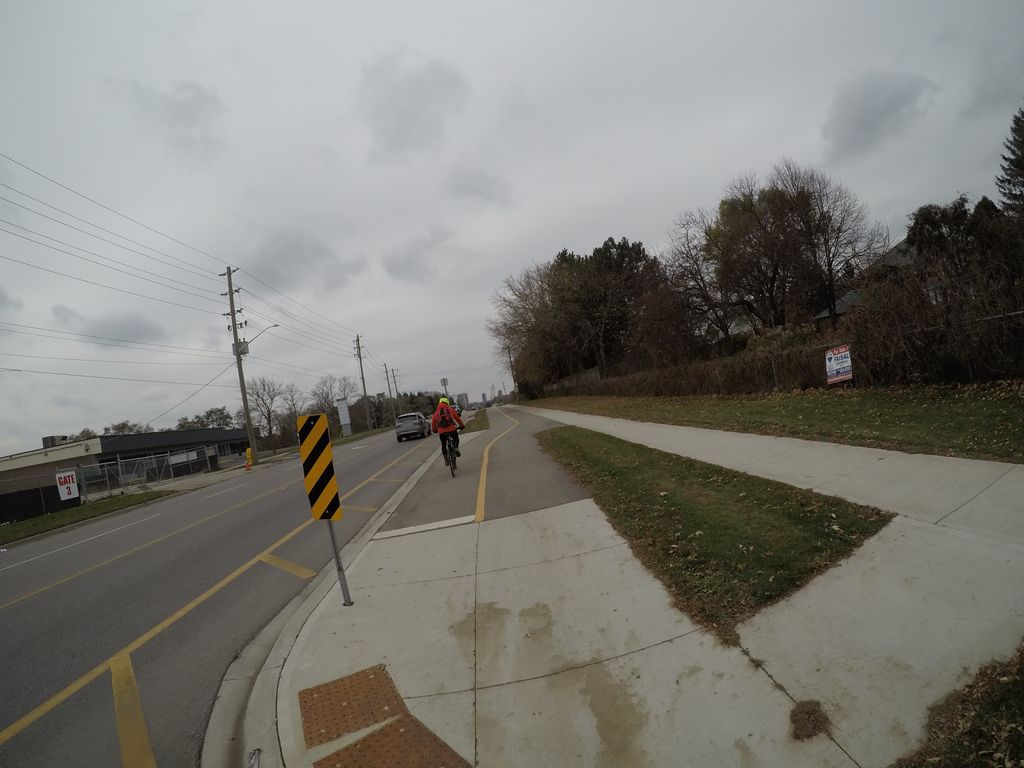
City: kitchener-waterloo